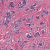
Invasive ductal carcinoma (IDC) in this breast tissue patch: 1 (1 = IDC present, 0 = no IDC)